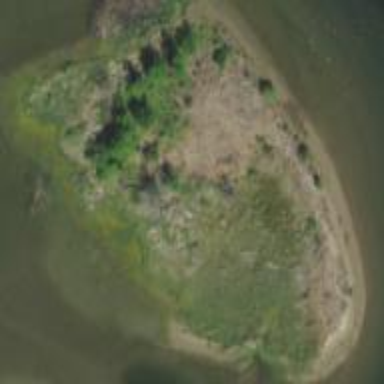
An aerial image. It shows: Islet.